Aerial crown-view tile of a tropical tree (Barro Colorado Island, Panama), acquired 20250818:
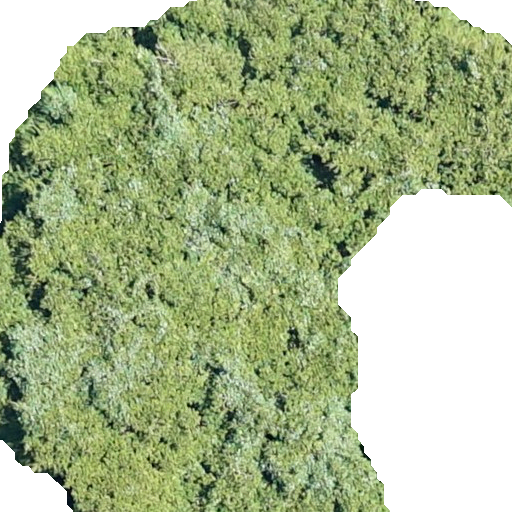
Species: Tachigali panamensis
GBIF accepted scientific name: Tachigali panamensis
Crown area: 354.53 m²